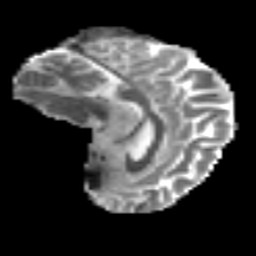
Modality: MD
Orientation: sagittal
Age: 36
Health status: ill
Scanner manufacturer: philips
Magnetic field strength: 3 T
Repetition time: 9 s
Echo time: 0.127 s